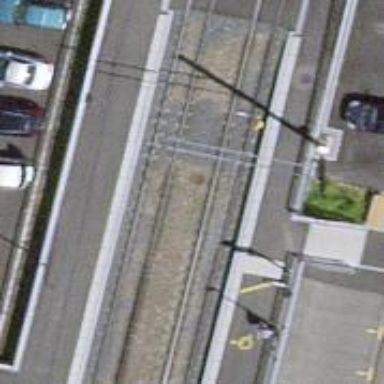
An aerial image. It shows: Tram stop with public transport connection.